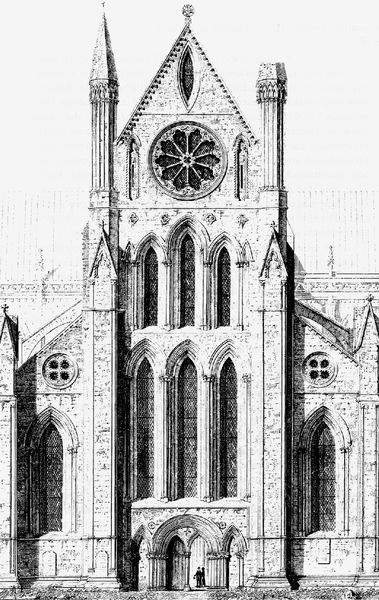
Titel: Kathedrale, Beverlex/Humberside
Standort: Beverley (EU - GB)
Schlagwörter: weiß, menschen, blume, fenster, grau, schwarz, säulen, tür, zeichnung, kirche, gotik, turm, ansicht, fassade, pilaster, tor, foto, religion, dom, entwurf, portal, rosette, spitzbogen, mittelalter, romanik, plan, gothik, kircht, fenstwer, säule kannelierung